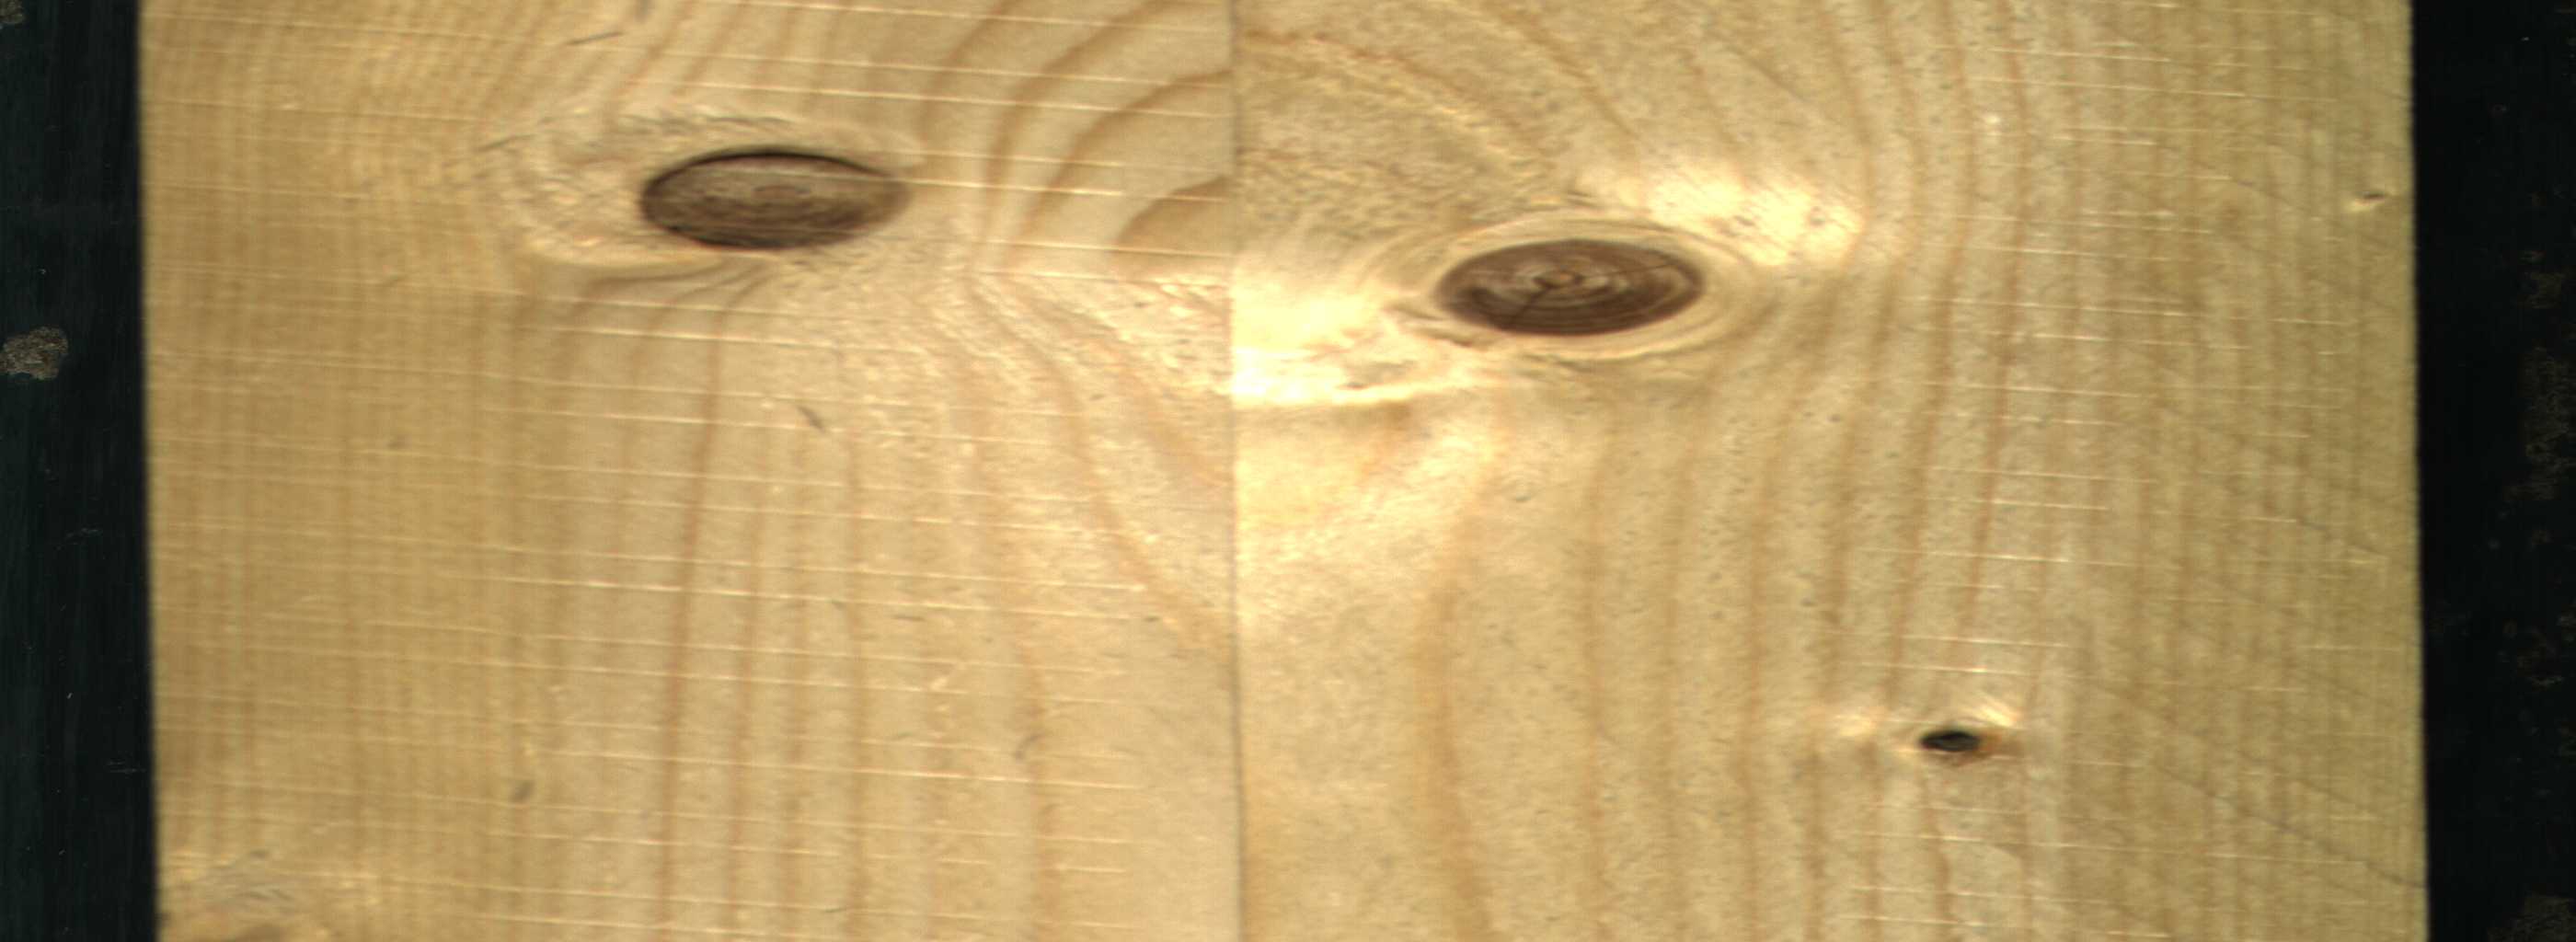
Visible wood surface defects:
Dead_Knot
Dead_Knot
Live_Knot